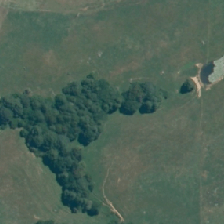
Land cover: indigenous_forest